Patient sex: M
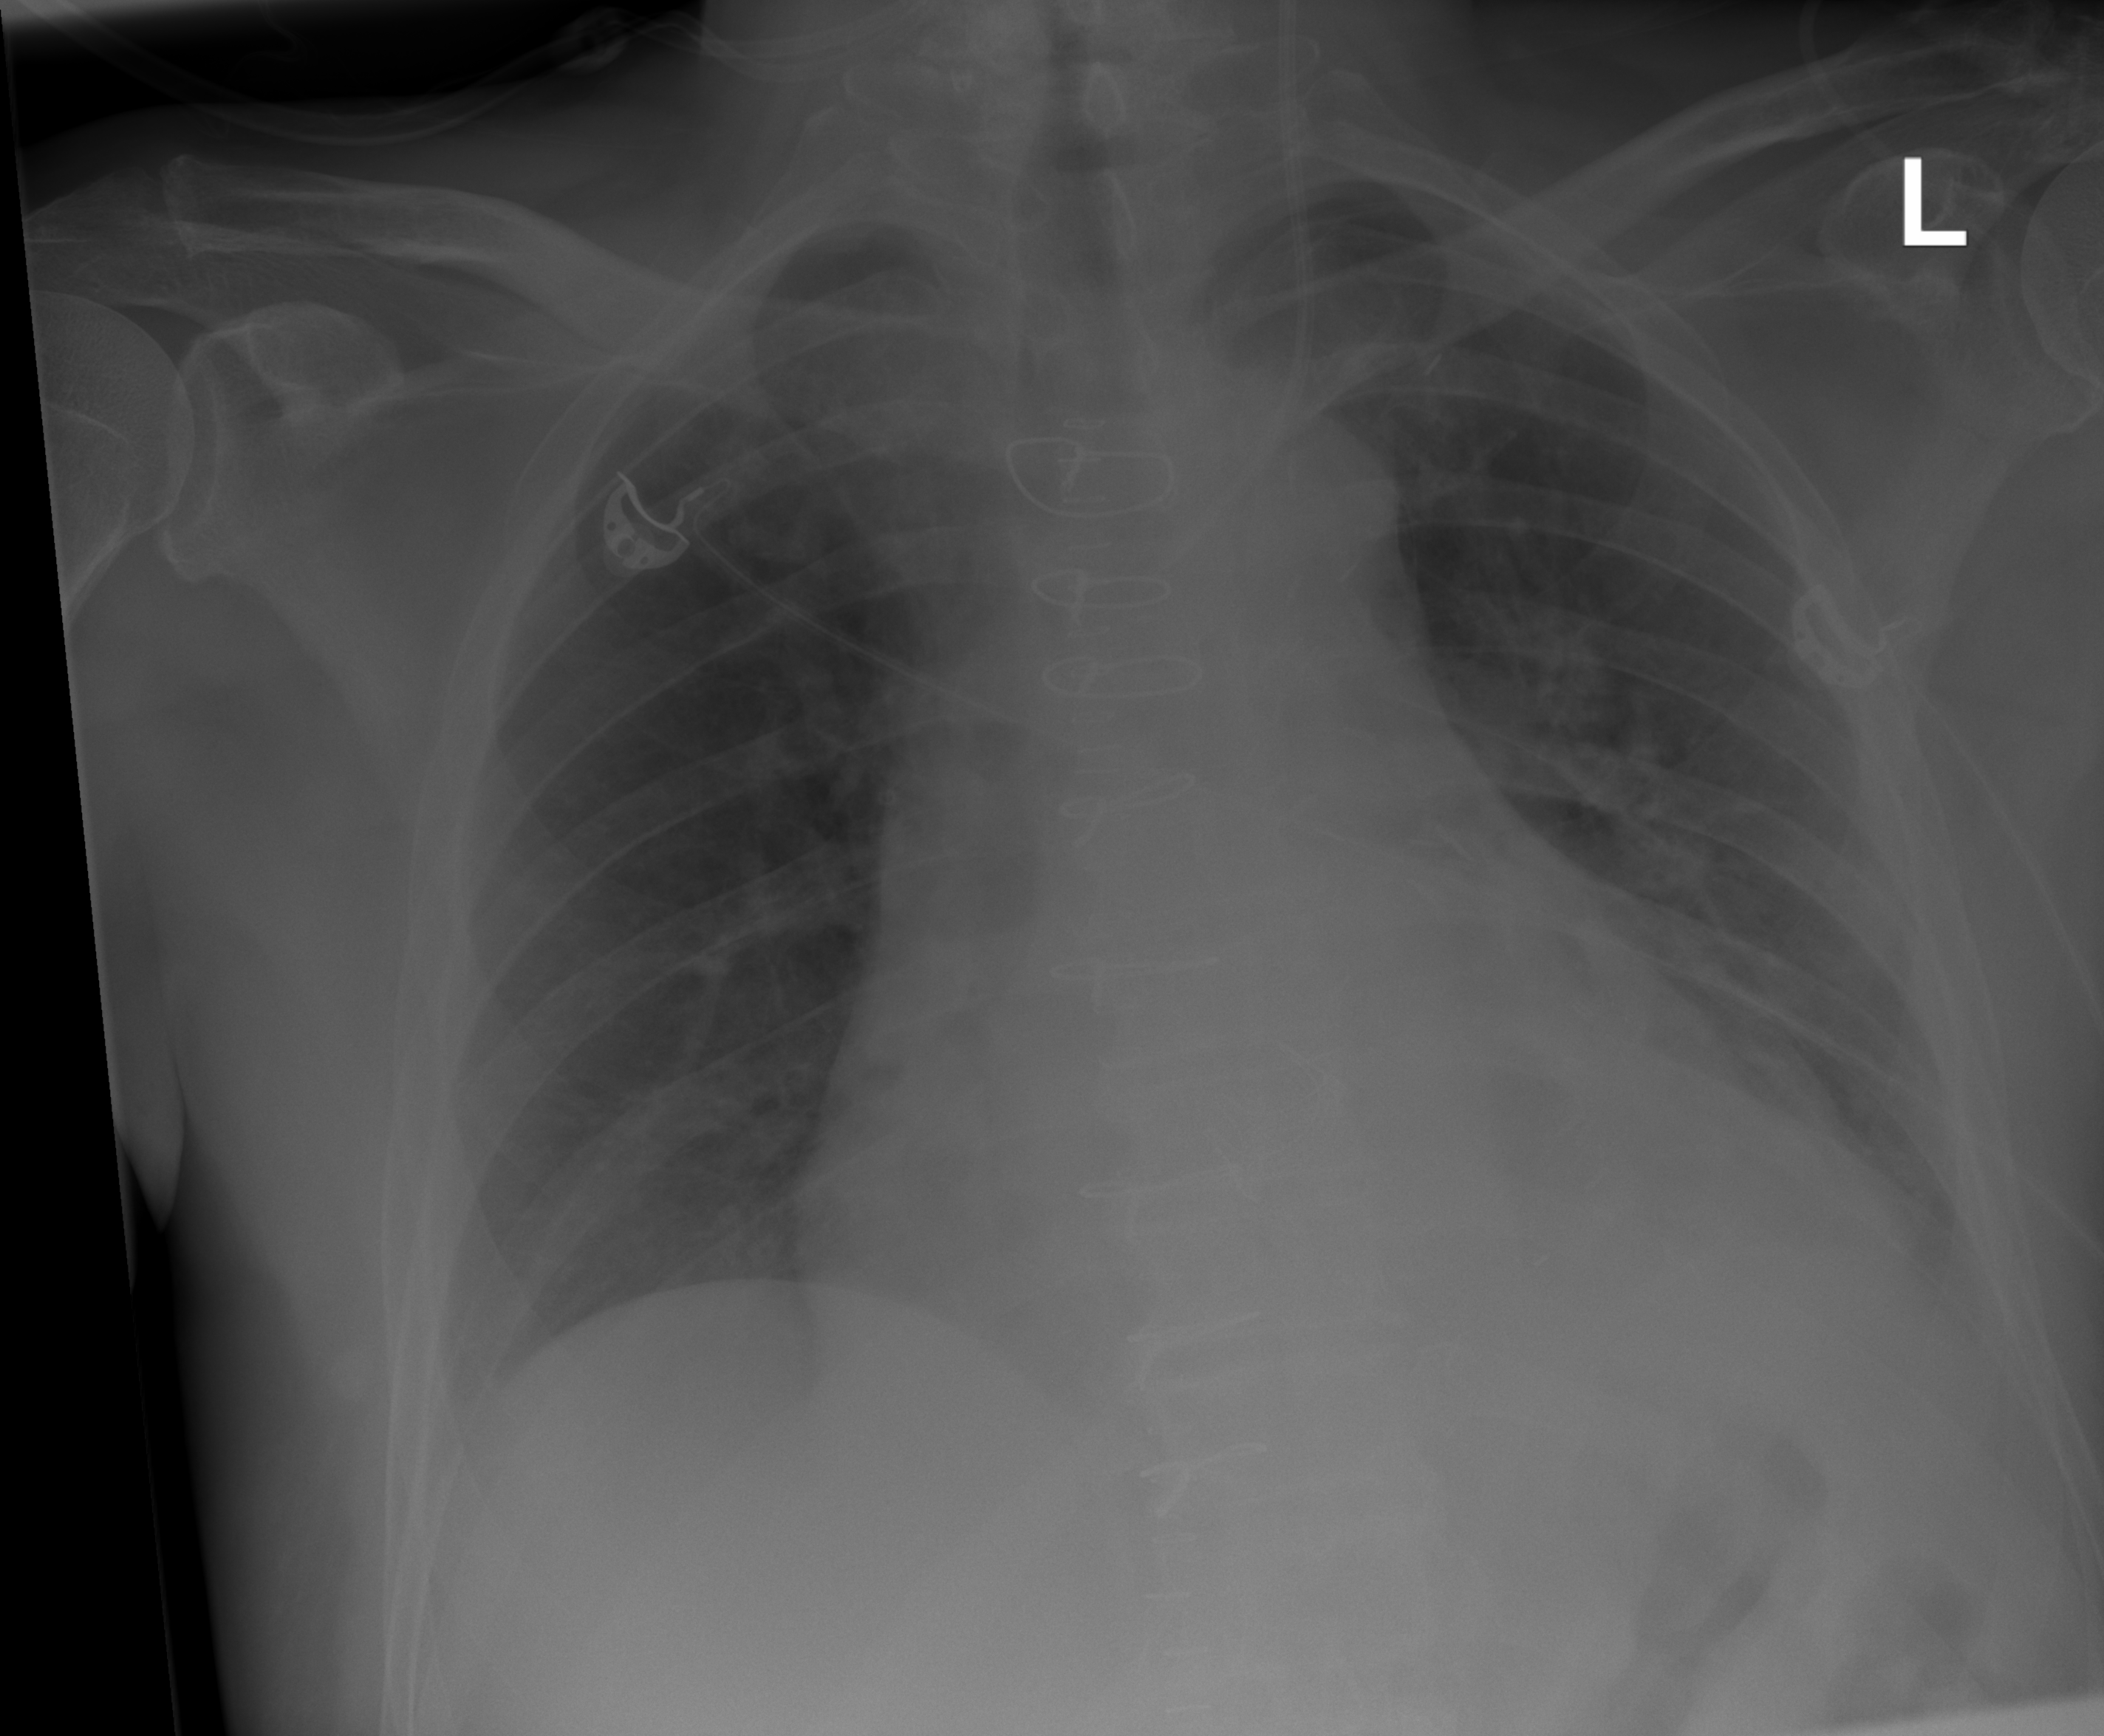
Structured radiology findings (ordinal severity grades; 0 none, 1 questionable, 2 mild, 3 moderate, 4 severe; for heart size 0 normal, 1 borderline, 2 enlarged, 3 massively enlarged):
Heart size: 2
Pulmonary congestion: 2
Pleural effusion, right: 0
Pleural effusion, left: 2
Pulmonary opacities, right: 0
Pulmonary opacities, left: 2
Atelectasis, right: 2
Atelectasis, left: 2